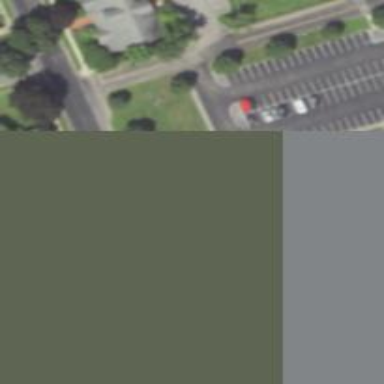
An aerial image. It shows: Parking space is available.